Question: I am looking for a method that looks for shapes in 3D image in matlab. I don't have a real 3D sample image right now; in fact, my 3D image is actually a set of quantized 2D images.
The figure below is what I am trying to accomplish:

The input shape has these "tentacles", and I have to look for irregular shapes among them. The size of the tentacle from one point to another can change around but at "consistent and smooth" pace - that is it can be big at first, then gradually smaller later. But if suddenly, the shape just gets bigger not so gradually, like the red bottom right area in the figure above, then this is one of the volume of interests. Note that these shapes have more tendency to be rounded and spherical, but some of them are completely arbitrary and random.
I've tried the following methods so far:
1. Erode n times and dilate n times: given that the "tentacles" are always smaller than the volume of interest, this method will work as long as the volume is not too small. And, we need to have a mechanism to deal with thicker portion of the tentacle that becomes false positive somehow.
2. Hough Transform: although I have been suggested this method earlier (from Segmenting circle-like shapes out of Binary Image), I see that it works for some of the more rounded shape cases, but at the same time, more difficult cases such that of less-rounded, distorted, and/or arbitrary shapes can slip through this method.
3. Isosurface: because of my input is a set of 2D quantized images, using an isosurface allow me to reconstruct image in 3D and see things clearer. However, I'm not sure what could be done further in this case.
So can anyone suggests some other techniques for segmenting such shape out of these "tentacles"?
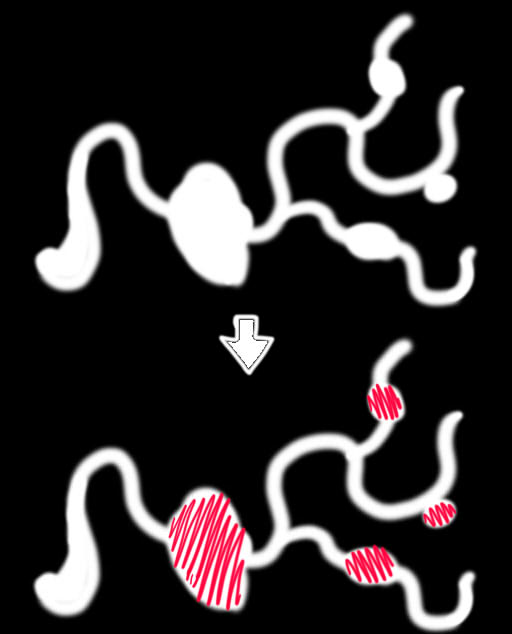
Answer: Every point on your image has the property that it is either part of the tentacle, or part of the volume of interest. If it is unknown apriori what the expected girth of the tentacle is, then 1 wont work because we won't be able to set n. However, we know that the n that erases the tentacle is smaller than the n that erases the node. You can for each point replace it with an integer representing the distance to the edge. Effectively, this can be done via successive single pixel erosion, and replacing each pixel with the count of the iteration at which it was erased. Lets call this the thickness at the pixel, but my rusty old mind tells me that there was a term of art for this.
Now we want to search for regions that have a higher-than-typical morphological distance from the boundary. I would do this by first skeletonizing the image (http://www.mathworks.com/help/toolbox/images/ref/bwmorph.html) and then searching for local maxima of the thickness along the skeleton. These are points on the skeleton where the thickness is larger than the neighbor points.
Finally I would sort the local maxima by the thickness, a threshold on which should help to separate the volumes of interest from the false positives.